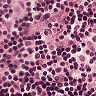
Metastatic tissue present: no